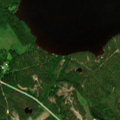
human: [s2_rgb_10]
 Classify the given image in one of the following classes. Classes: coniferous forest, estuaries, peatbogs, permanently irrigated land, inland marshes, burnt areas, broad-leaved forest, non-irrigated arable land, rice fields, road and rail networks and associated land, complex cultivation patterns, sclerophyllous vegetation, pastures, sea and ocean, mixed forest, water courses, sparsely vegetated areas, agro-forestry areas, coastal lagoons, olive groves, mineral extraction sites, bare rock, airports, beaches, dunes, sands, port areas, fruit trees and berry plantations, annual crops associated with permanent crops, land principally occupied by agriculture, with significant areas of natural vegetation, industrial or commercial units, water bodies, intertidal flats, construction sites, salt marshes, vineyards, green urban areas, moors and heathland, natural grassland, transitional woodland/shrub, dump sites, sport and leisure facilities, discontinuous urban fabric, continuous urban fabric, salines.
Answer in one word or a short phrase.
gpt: coniferous forest, mixed forest, water bodies